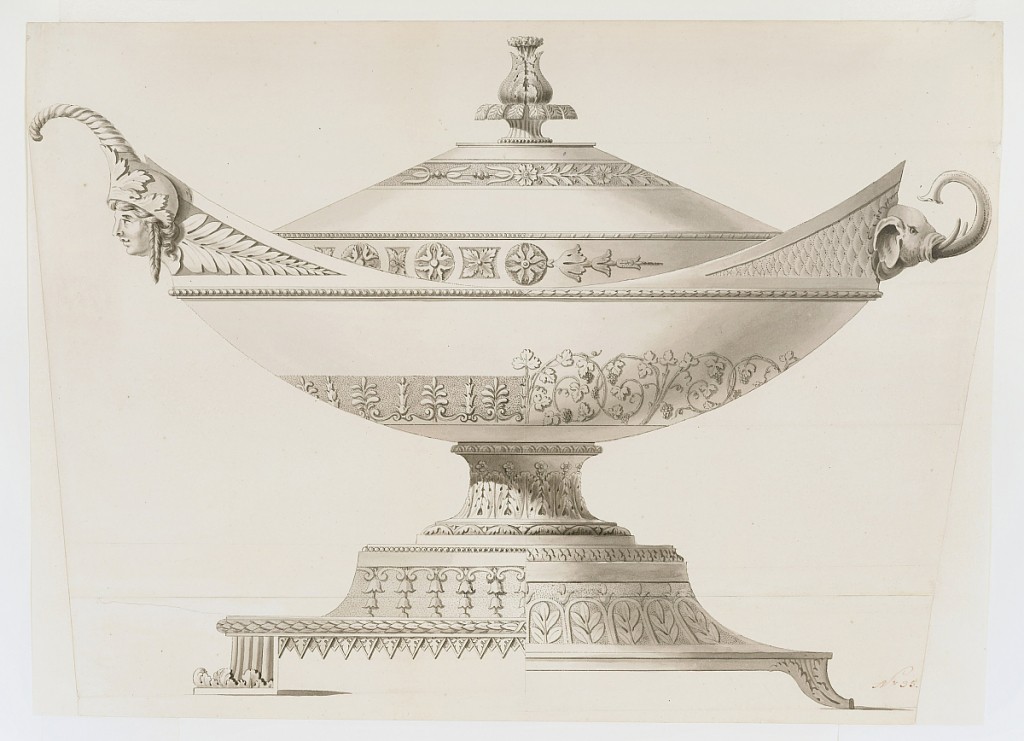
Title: Deign for a Covered Tureen
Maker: Johann Alois Seethaler, 1796 – 1835
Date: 1825–35
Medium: Pen and black ink, brush and wash, graphite on white laid paper
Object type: Drawing
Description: The tureen is composed of two separate design schemes: the left side includes banding of calyxes and the handle terminates in a human head helmeted with a cornucopia. The base is edged in triangular-shaped scallops. On the right the design shows a vine arabesque meander and the handle is formed by an elephant's head, trunk upraised.